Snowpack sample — Buffalo Mountain, Silverthorne, Colorado, USA (2/22/26, 2:02 PM MST)
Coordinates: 39.622, -106.113
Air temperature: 33 °F
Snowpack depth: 63 cm
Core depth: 30 cm
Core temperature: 24.8 °F
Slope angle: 11°, slope face: 116°
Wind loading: low
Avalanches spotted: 0
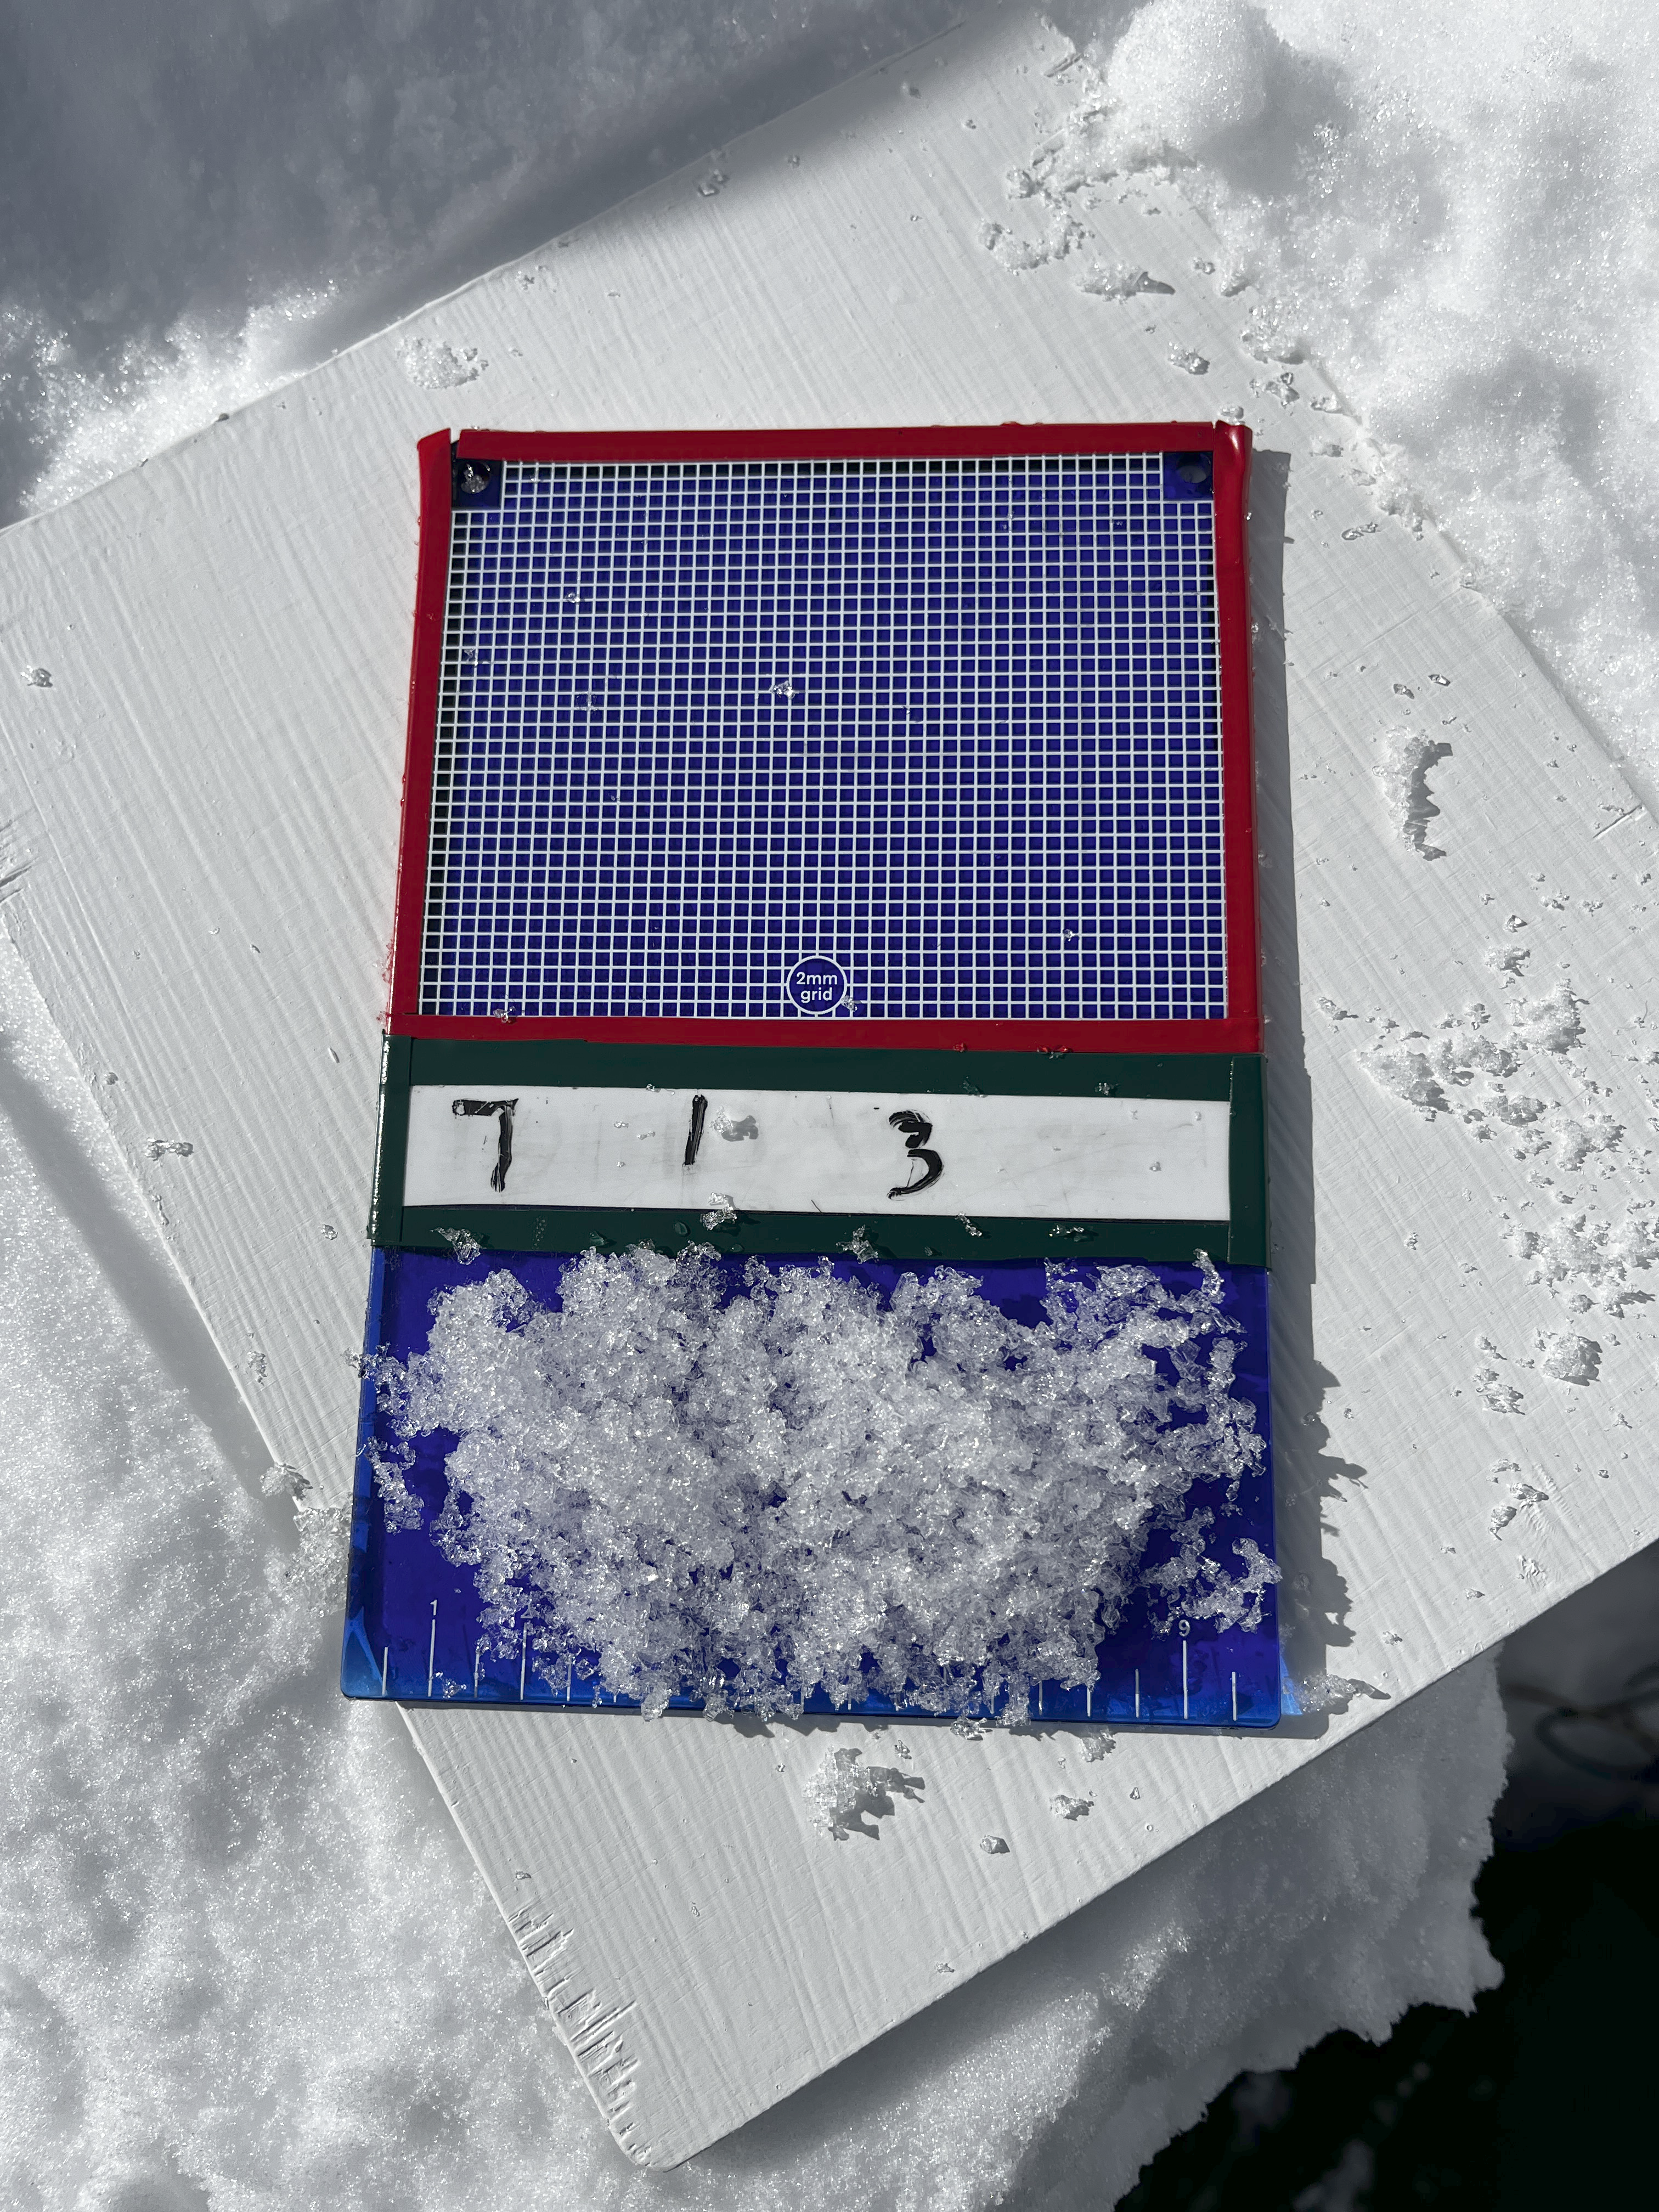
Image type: crystal_card
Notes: In a firebreak similar to site 1, minimal wind loading with no spotted avalanches (not many faces in view though)